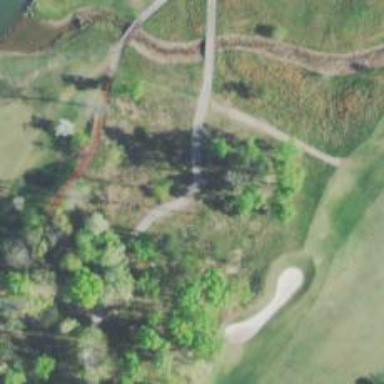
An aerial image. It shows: Service road designated as golf cart path.